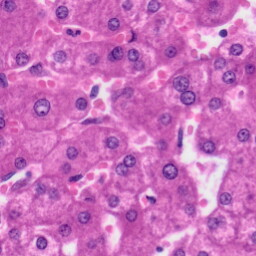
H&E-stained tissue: Liver